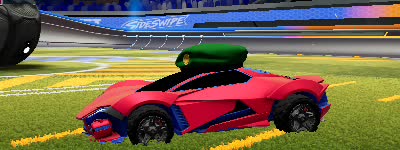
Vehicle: werewolf